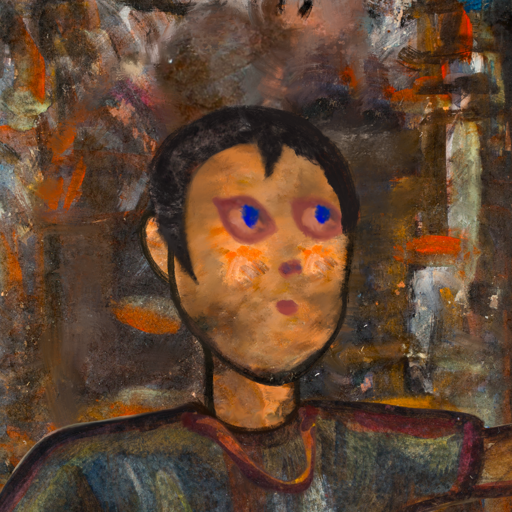
Background: GypsyQueen, Head And Neck Side: Gypsy_Queen, Face Side: Mother_And_Son_Mother, Bust: Mosgoul, Hair Side: Roy_Bahadur, Head Accessory: Blank, Second Necklace: Comrade, Necklace: Blank, Baby: Blank